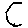
Label: hexagon